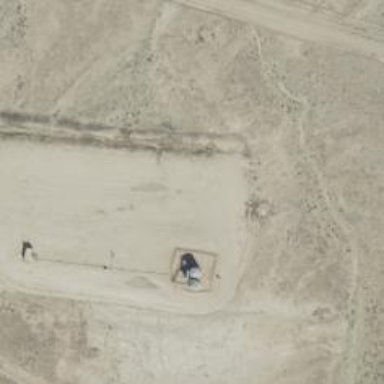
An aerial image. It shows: Petroleum well.